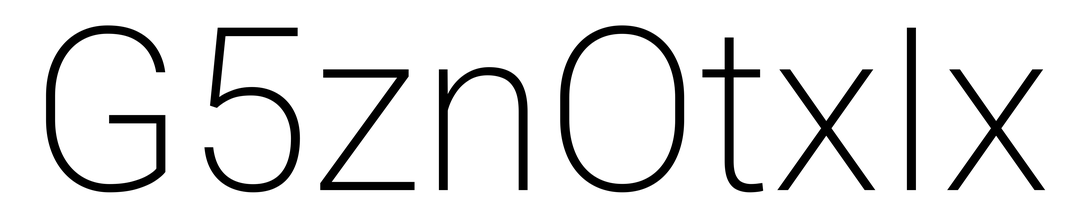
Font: Roboto_ExtraLight